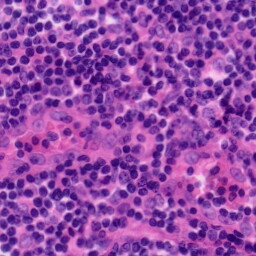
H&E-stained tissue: Tonsil